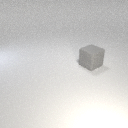
large gray rubber cube